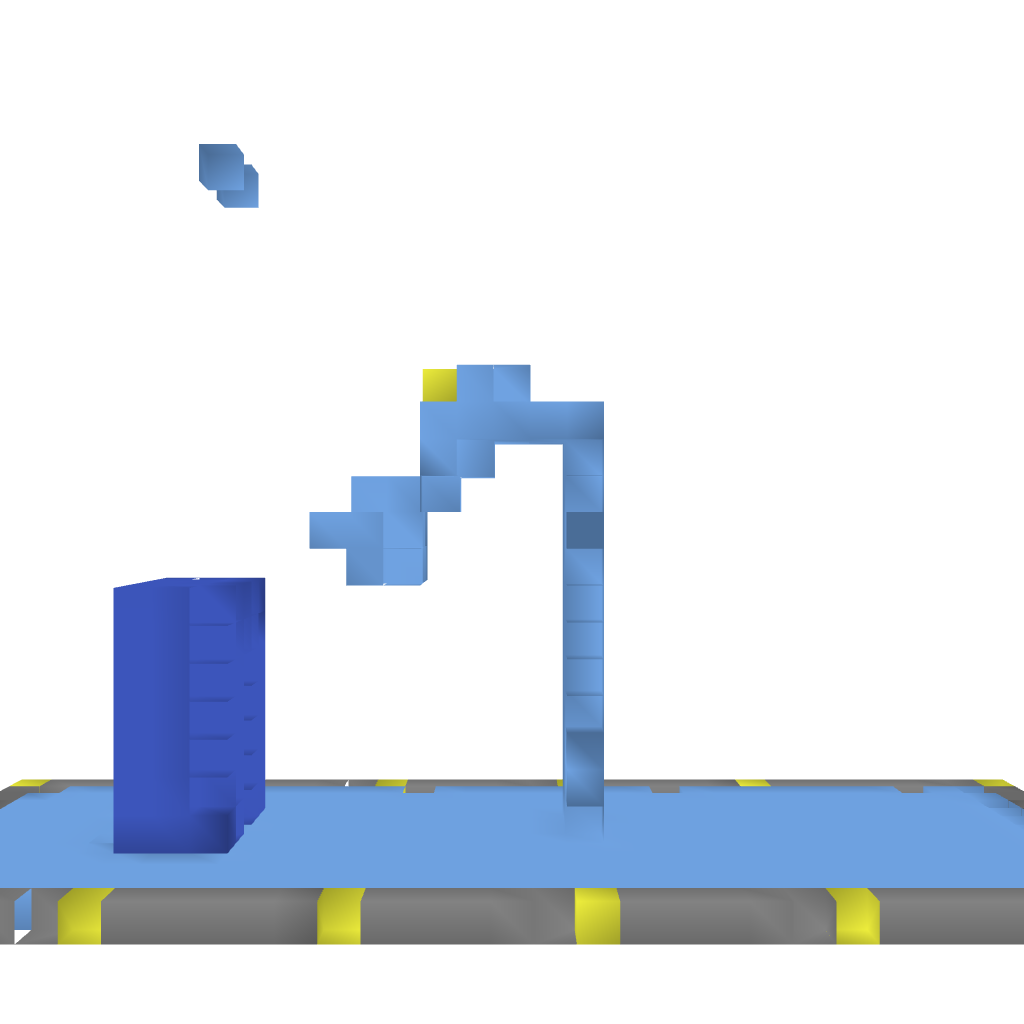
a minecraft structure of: Human fountain bad low quality